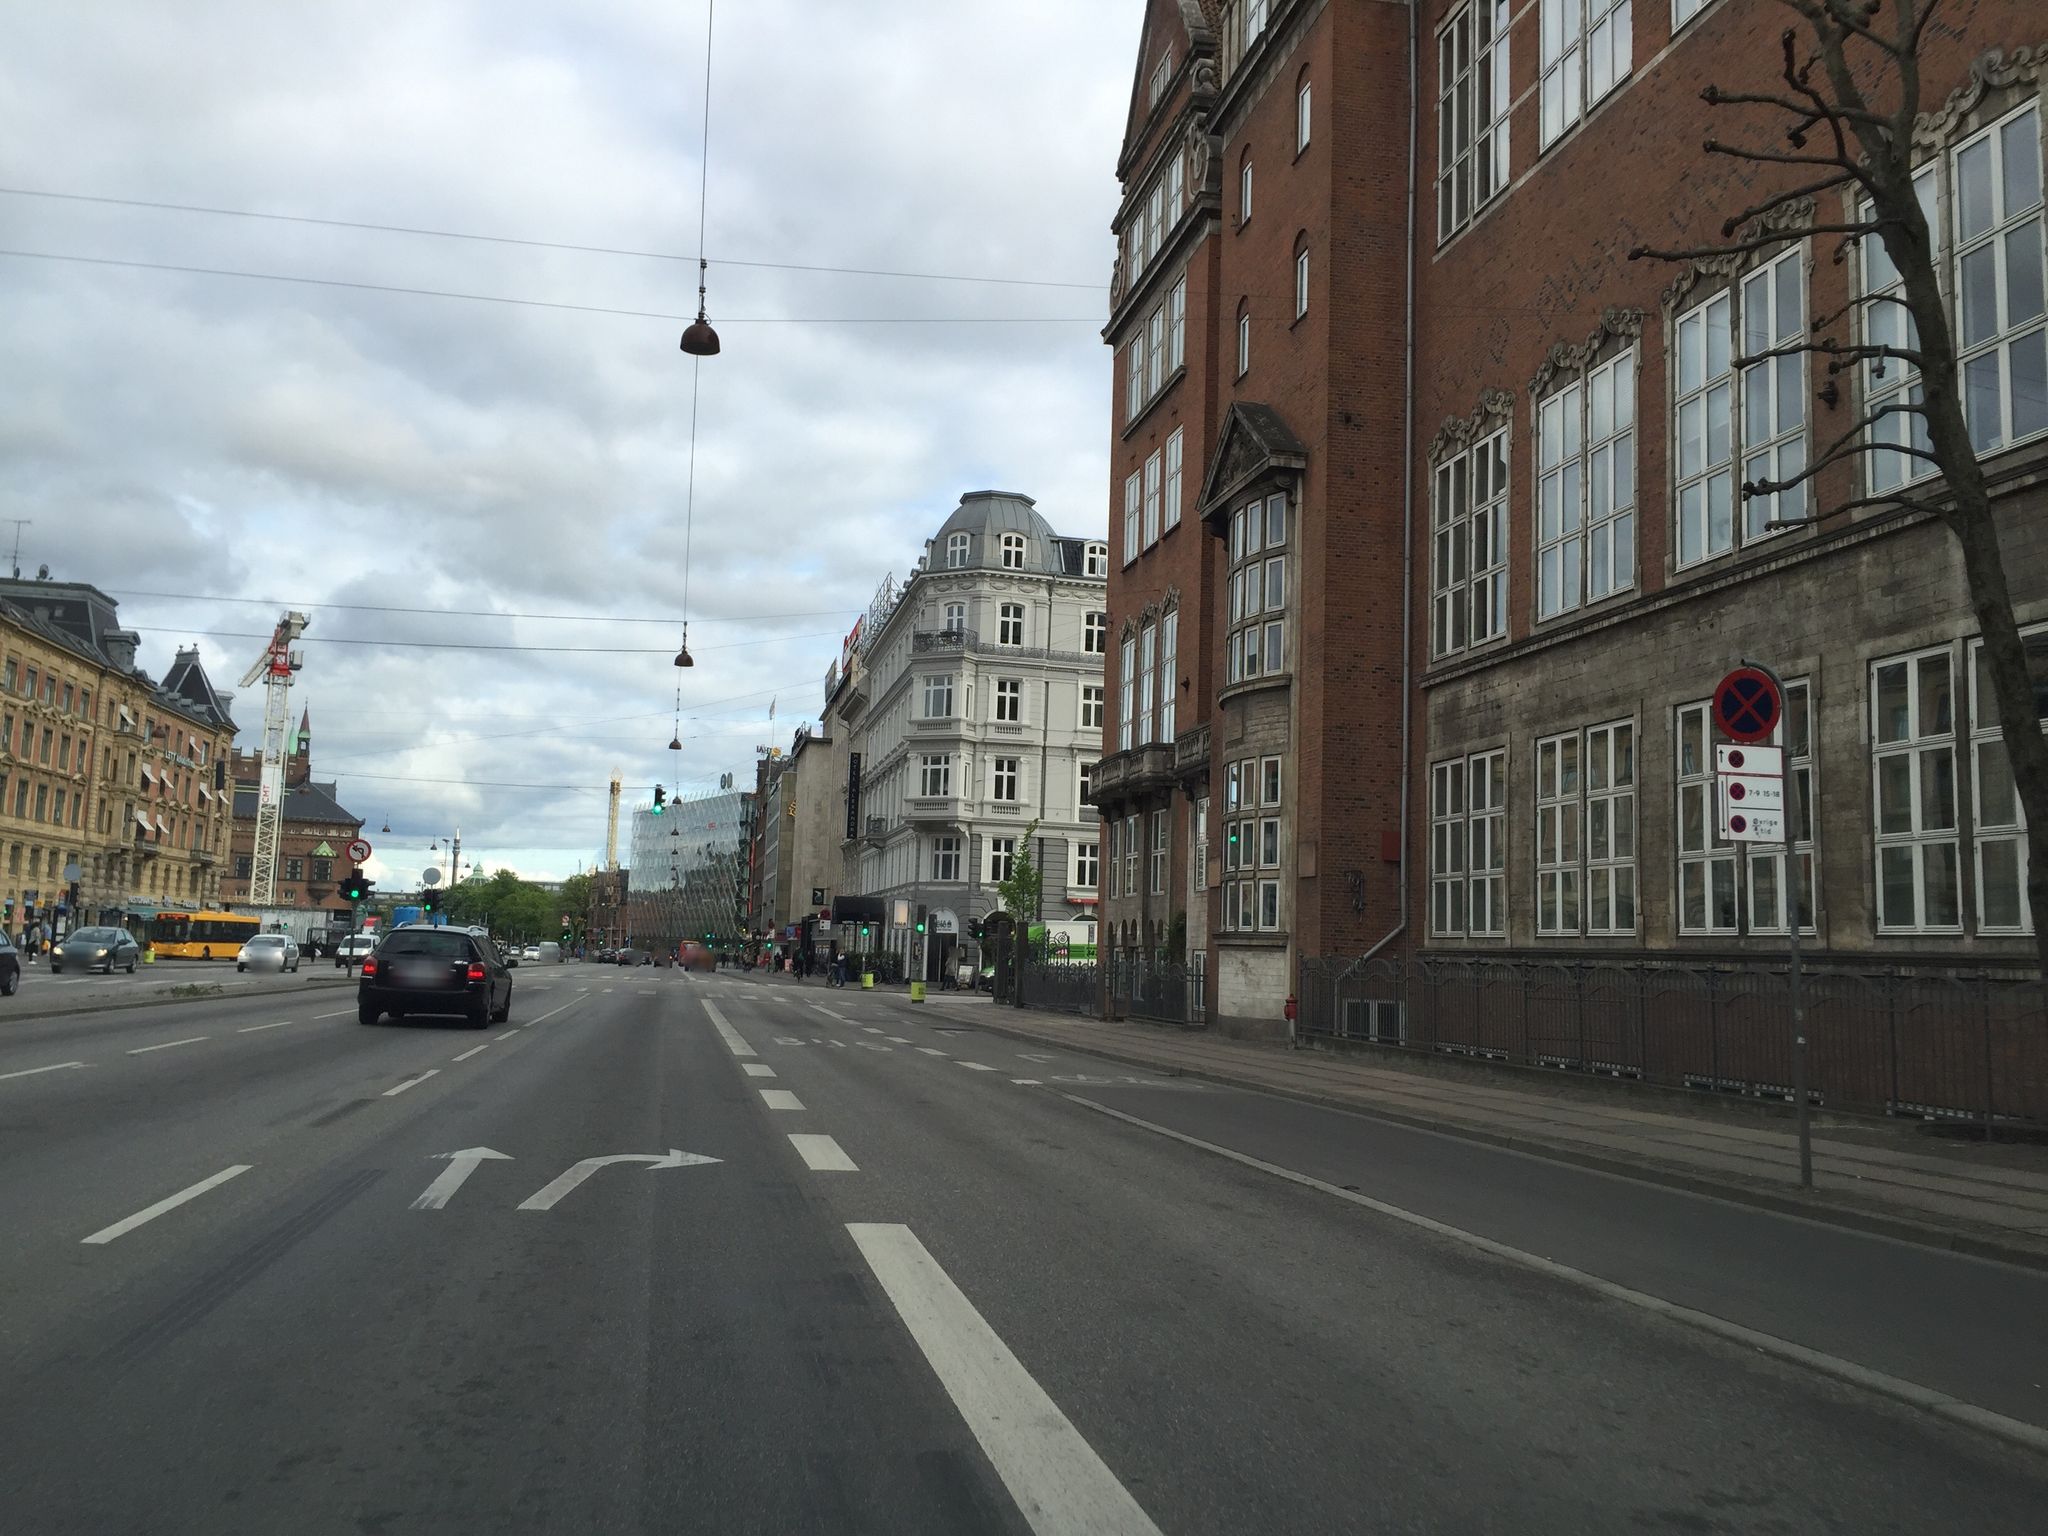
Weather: cloudy
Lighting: day
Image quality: good
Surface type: driving surface
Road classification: tertiary
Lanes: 3
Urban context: urban centre
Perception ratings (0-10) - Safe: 5.08, Lively: 5.93, Beautiful: 7.55, Boring: 3.22, Depressing: 6.86, Wealthy: 9.33